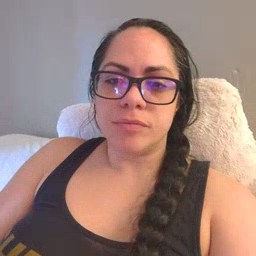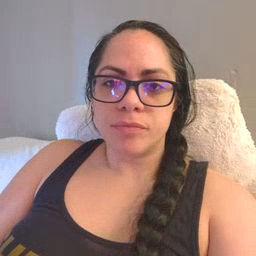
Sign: duck